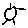
Label: sun